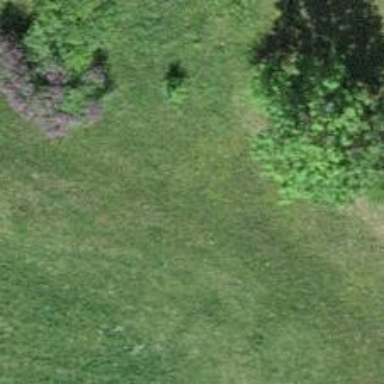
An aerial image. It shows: Grass track with grade5 tracktype.